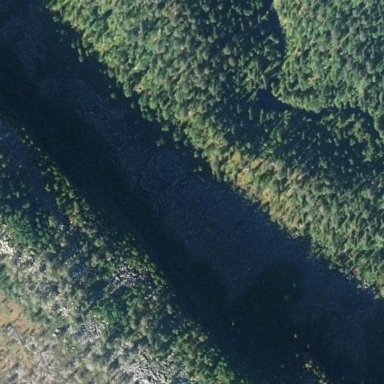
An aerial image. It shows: Natural scree.